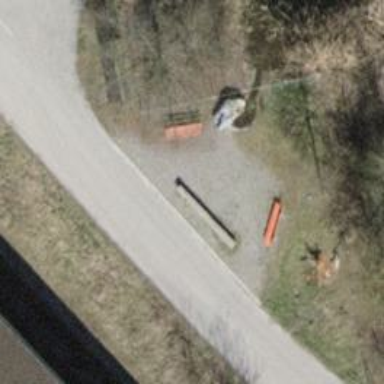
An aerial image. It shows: Brown bench.